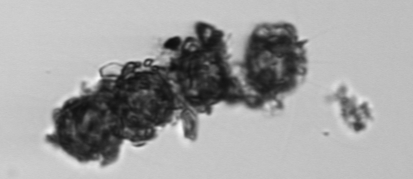
Label: Thalassiosira_TAG_external_detritus